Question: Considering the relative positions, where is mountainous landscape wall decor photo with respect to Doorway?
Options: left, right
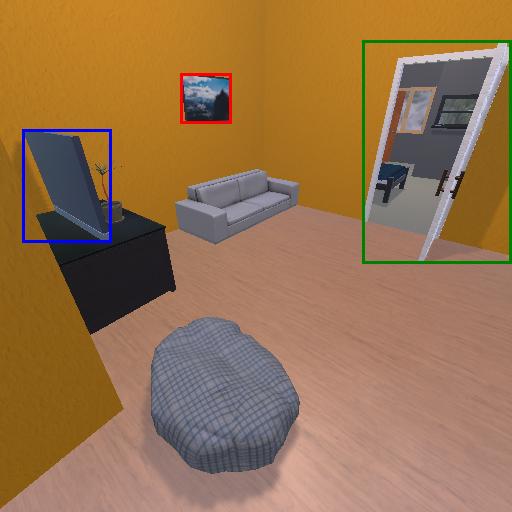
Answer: left